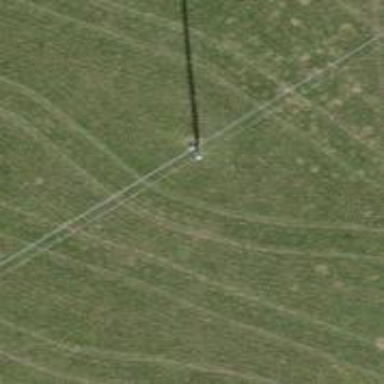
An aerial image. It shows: Power pole.